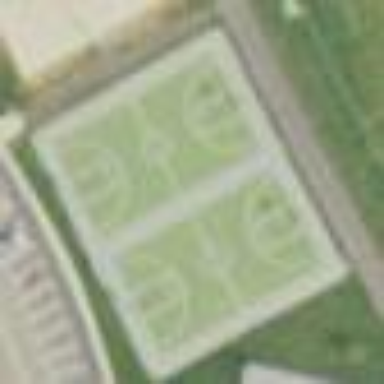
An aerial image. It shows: Concrete basketball pitch for leisure land.